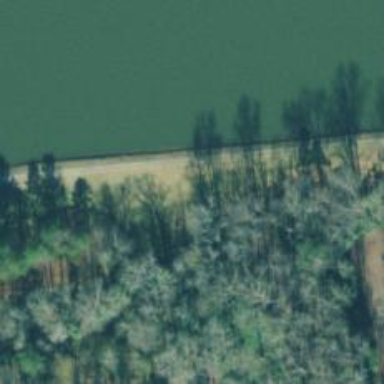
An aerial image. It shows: Dam along waterway.